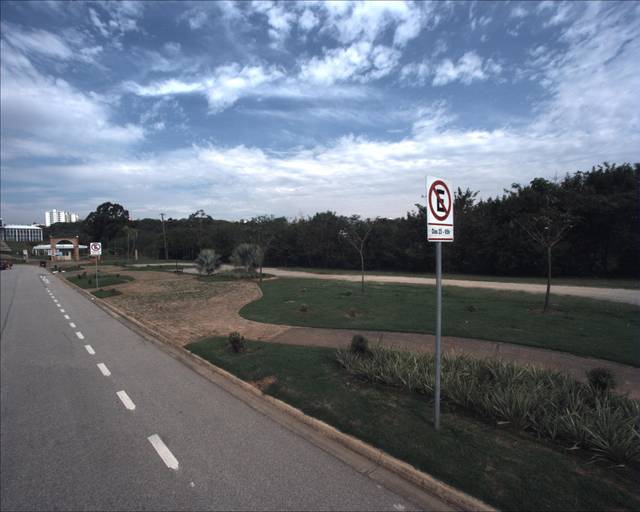
Region: Brazil
Coordinates: -23.465, -47.439